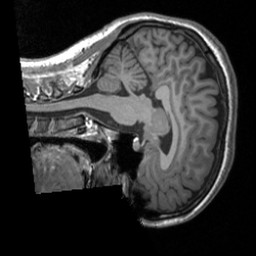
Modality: T1w
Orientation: sagittal
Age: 23
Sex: female
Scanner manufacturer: siemens
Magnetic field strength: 3 T
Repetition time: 1.9 s
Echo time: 0.00226 s